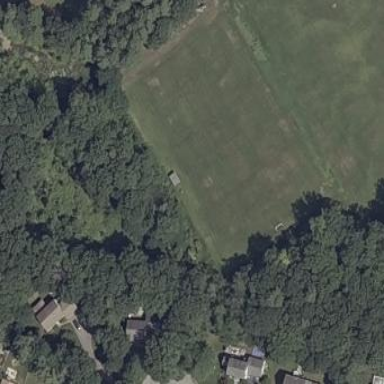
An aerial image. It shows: Pitch designated as leisure land.